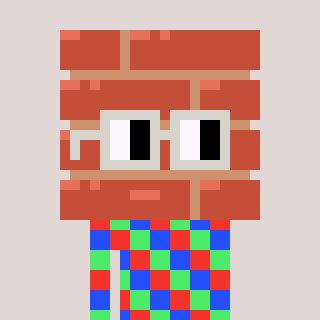
a pixel art character with square light gray glasses, a wall-shaped head and a hotbrown-colored body on a warm background